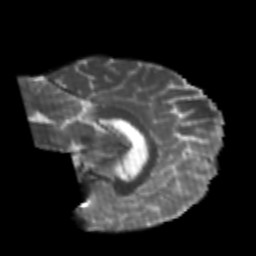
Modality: T2w
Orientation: sagittal
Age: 25
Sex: female
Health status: healthy
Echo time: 0.074 s